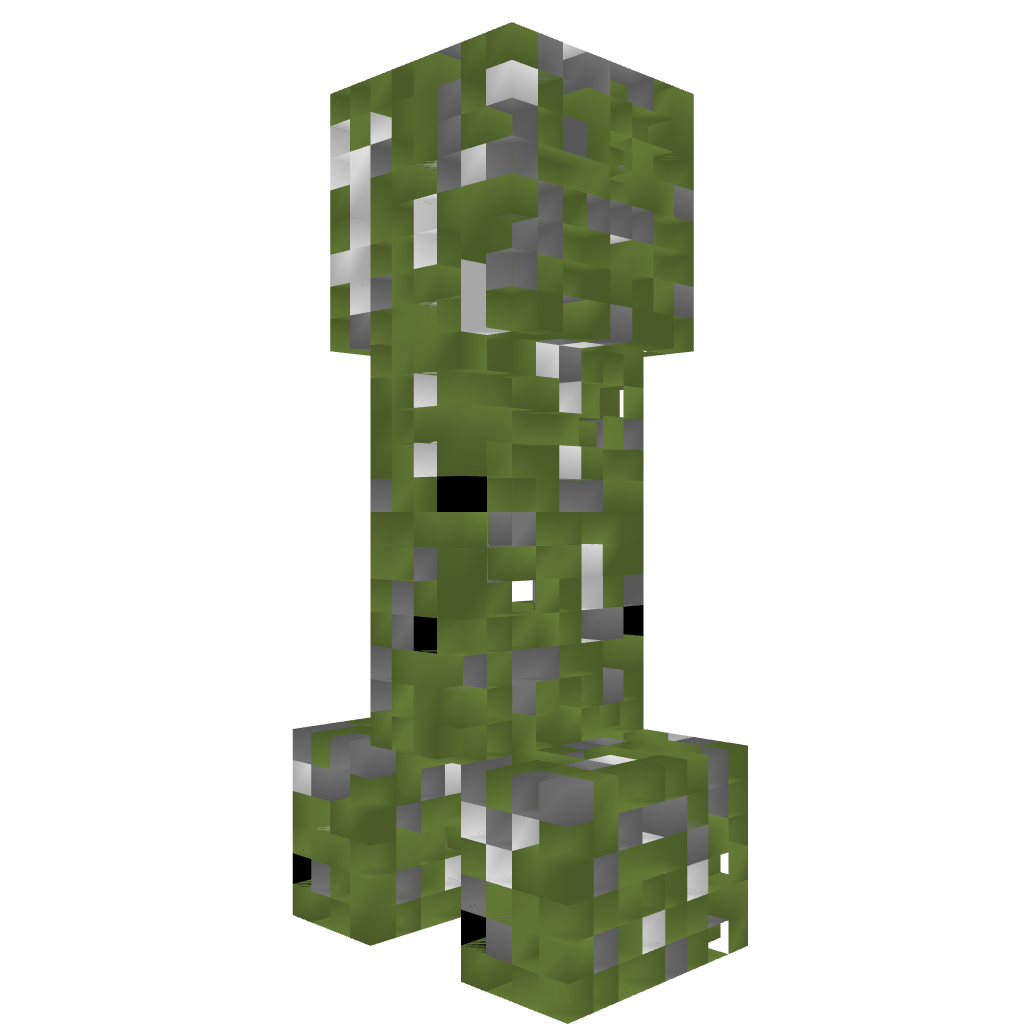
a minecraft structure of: Creeper Statue high quality